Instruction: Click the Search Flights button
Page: home
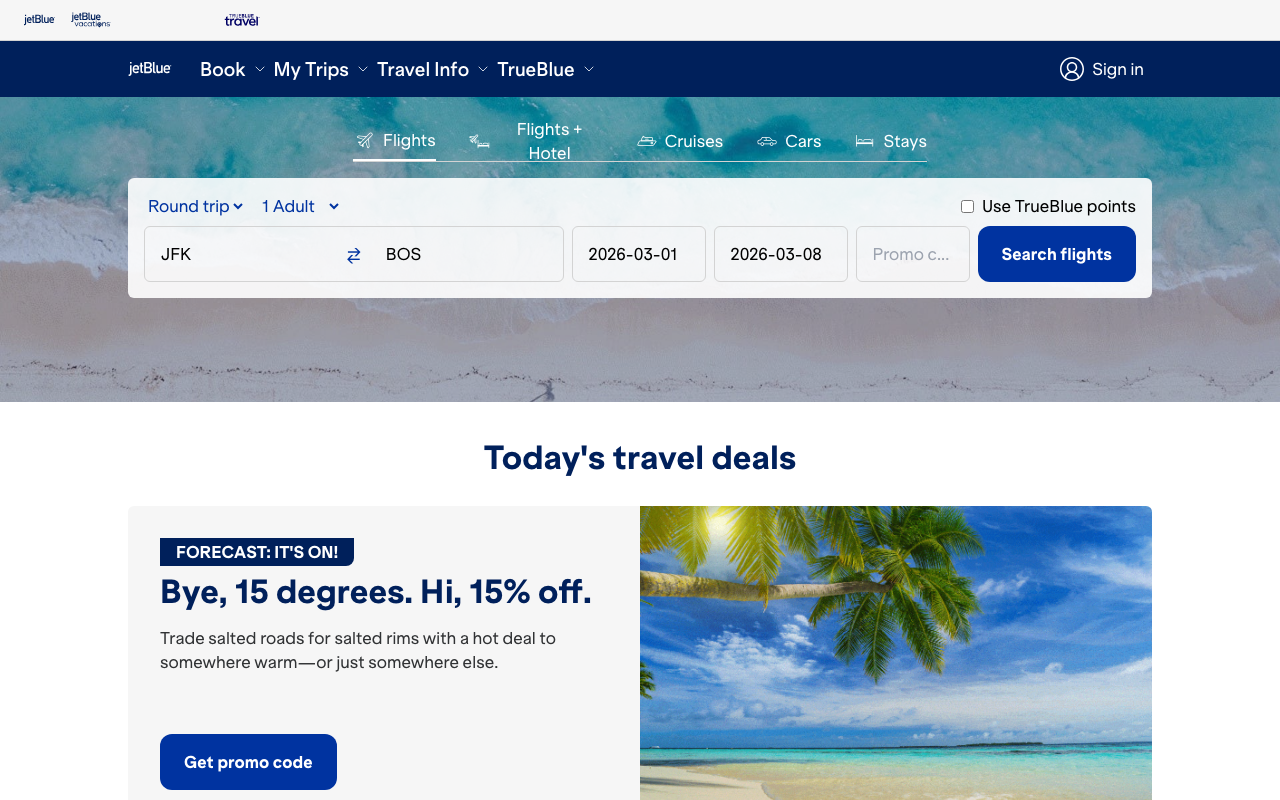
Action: click